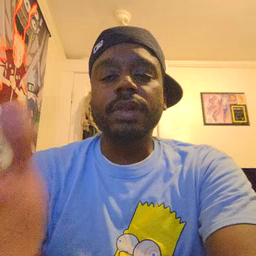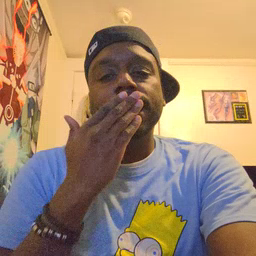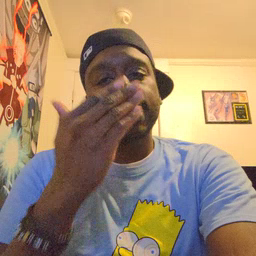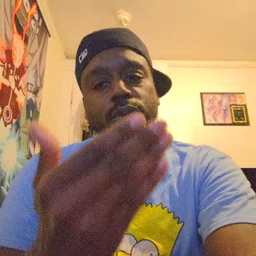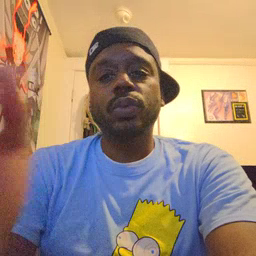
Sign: thankyou